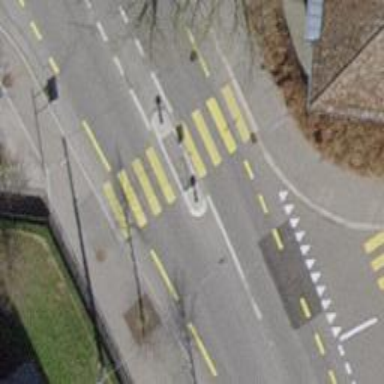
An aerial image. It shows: Primary road with asphalt surface. It has designated lane for cyclists and trolley wire for electric vehicles.